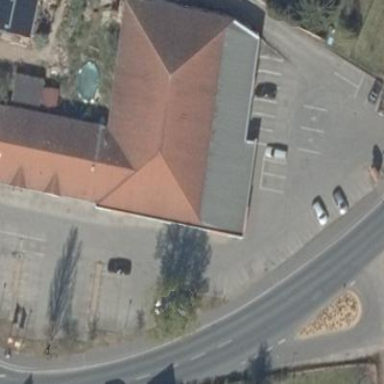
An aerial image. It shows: Parking area with surface.